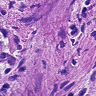
Metastatic tissue present: yes